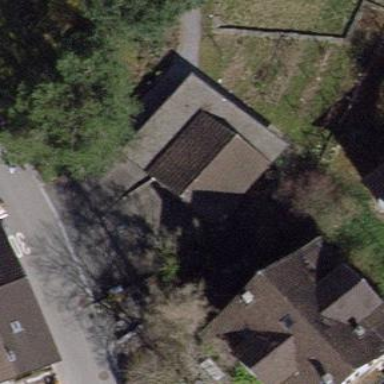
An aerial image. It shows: Group of garages.